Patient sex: F
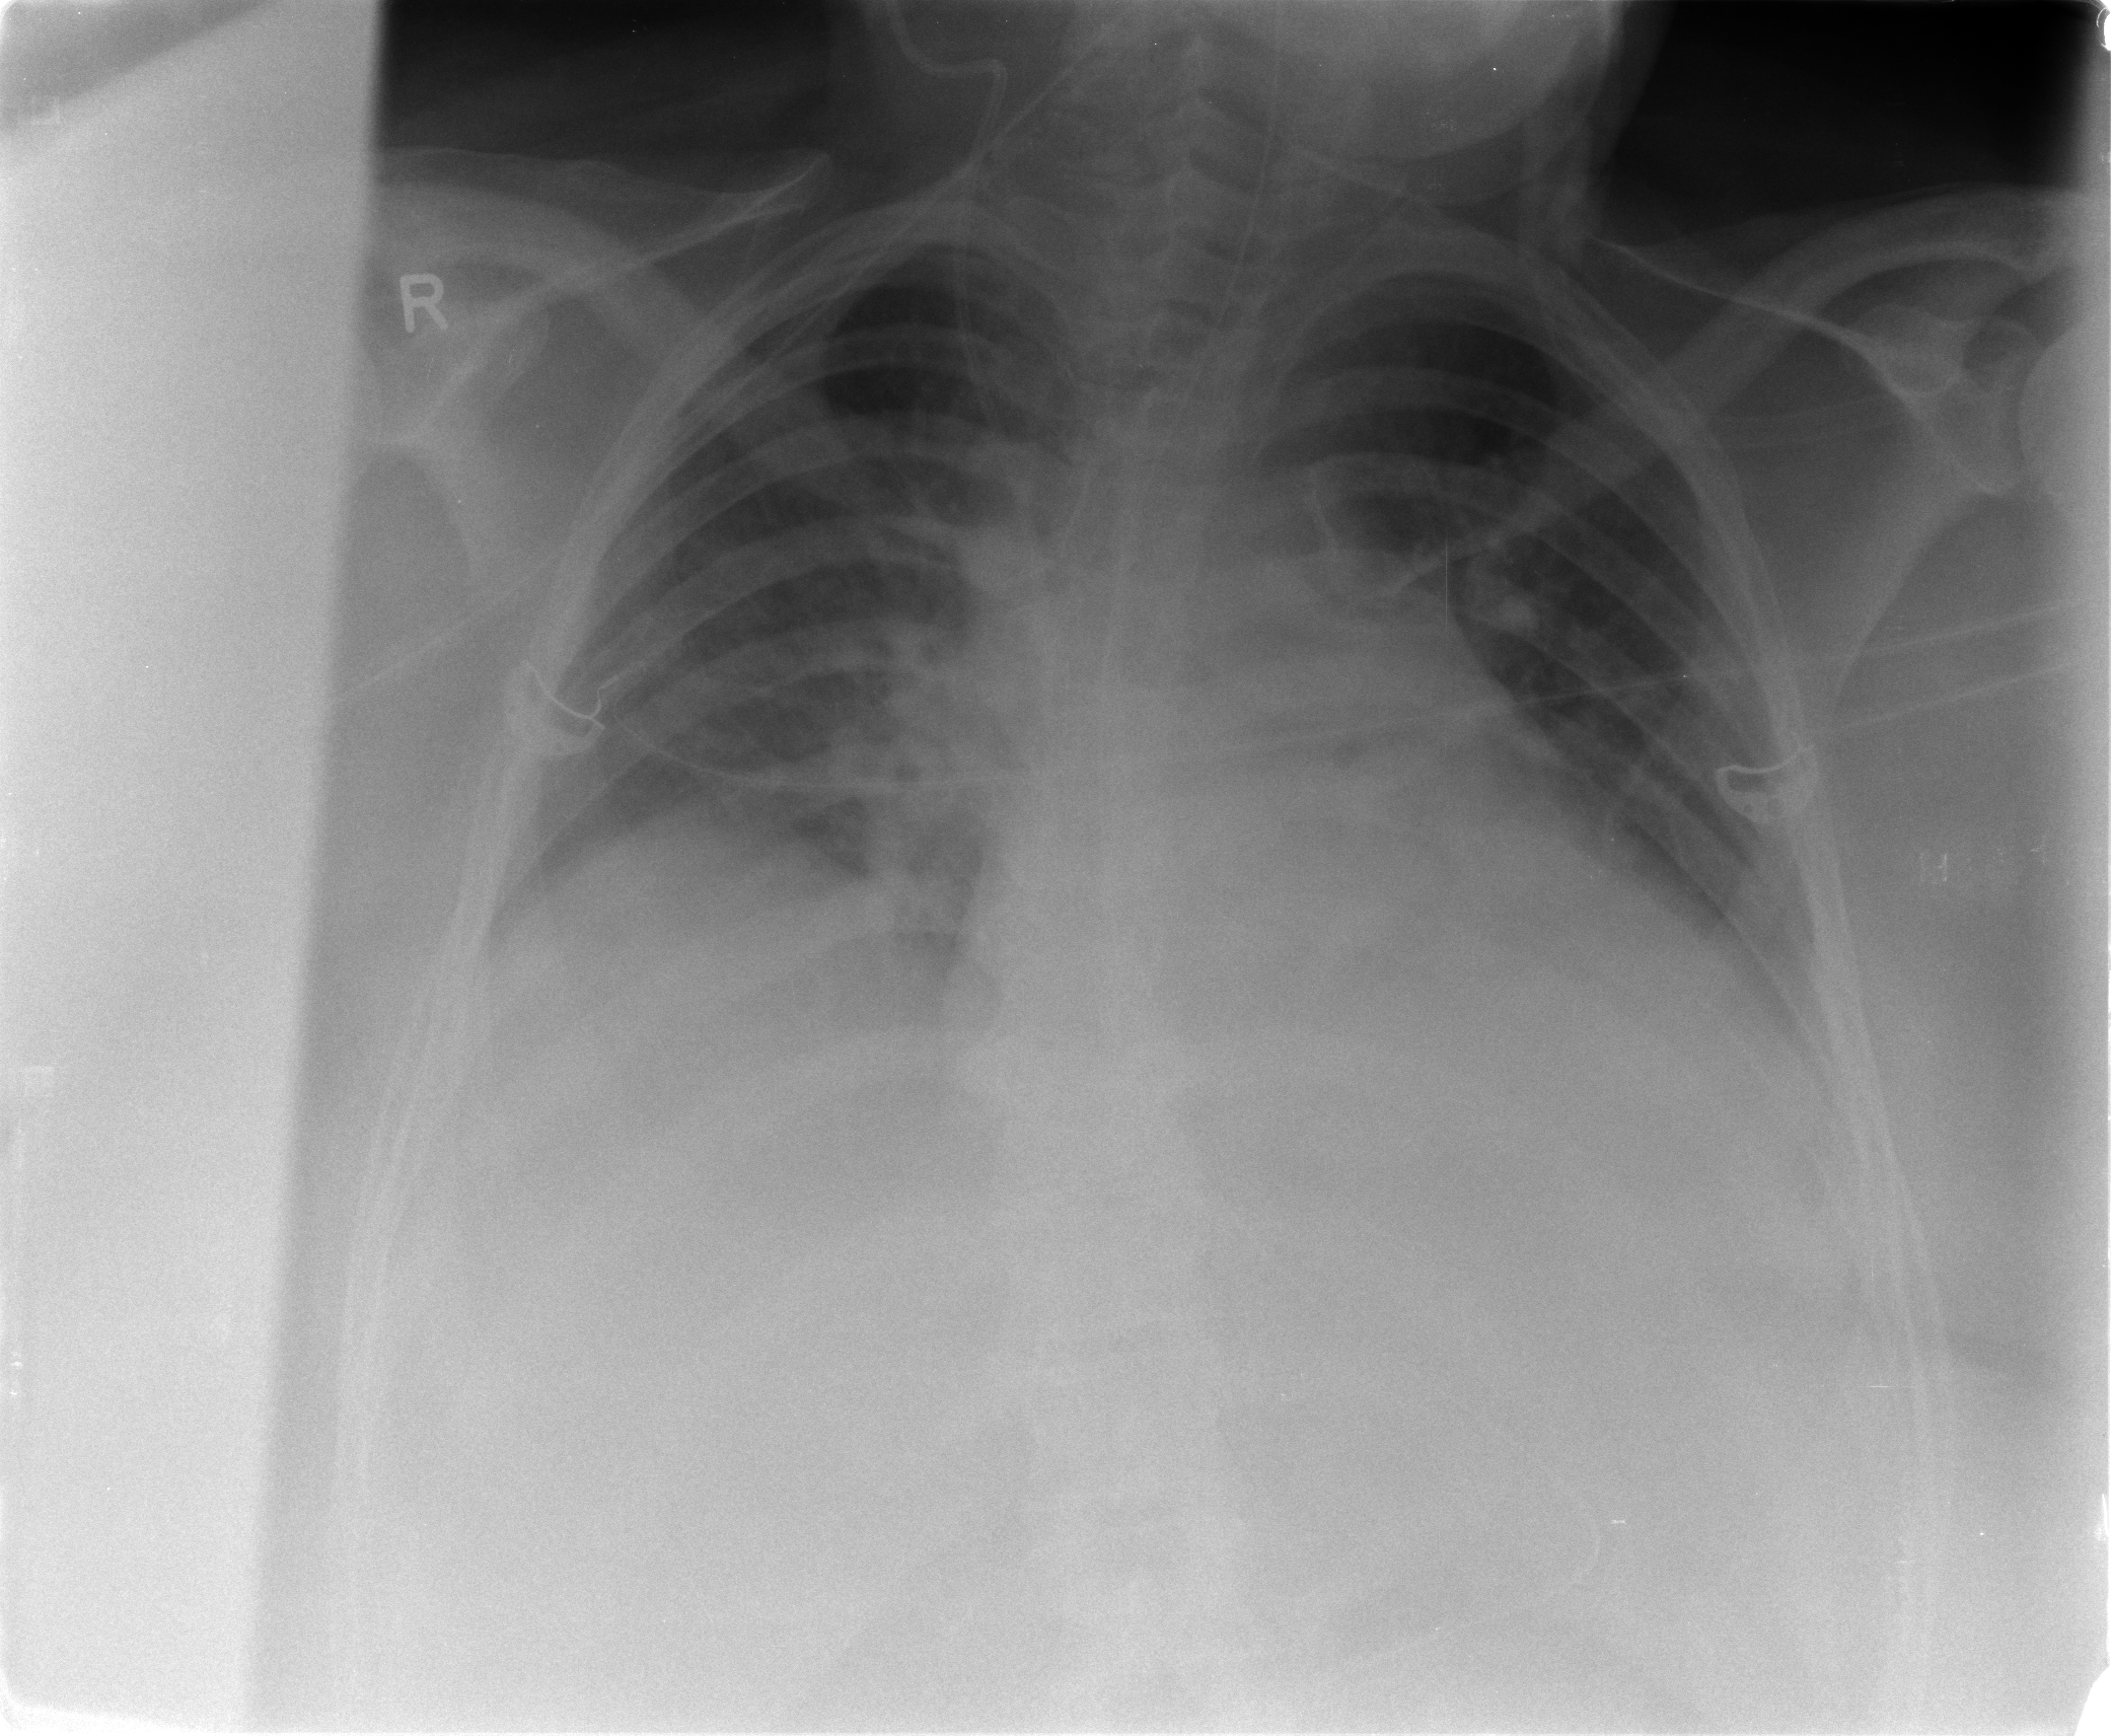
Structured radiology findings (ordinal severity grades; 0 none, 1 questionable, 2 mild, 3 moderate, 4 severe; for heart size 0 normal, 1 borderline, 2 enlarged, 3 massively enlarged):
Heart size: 2
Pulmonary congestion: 2
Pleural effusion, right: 0
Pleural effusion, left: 2
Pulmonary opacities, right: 2
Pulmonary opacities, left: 1
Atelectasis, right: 2
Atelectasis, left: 2